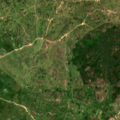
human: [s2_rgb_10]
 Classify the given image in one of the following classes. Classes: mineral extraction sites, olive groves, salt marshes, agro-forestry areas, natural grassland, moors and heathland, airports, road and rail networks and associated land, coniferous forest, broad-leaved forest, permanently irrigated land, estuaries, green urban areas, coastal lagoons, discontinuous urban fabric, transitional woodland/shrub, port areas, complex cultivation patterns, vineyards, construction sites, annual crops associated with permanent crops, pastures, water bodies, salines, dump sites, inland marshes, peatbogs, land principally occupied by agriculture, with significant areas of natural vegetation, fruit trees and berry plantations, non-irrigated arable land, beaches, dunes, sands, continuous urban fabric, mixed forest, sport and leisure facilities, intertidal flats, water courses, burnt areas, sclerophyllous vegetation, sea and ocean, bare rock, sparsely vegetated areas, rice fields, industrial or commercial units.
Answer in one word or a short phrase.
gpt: continuous urban fabric